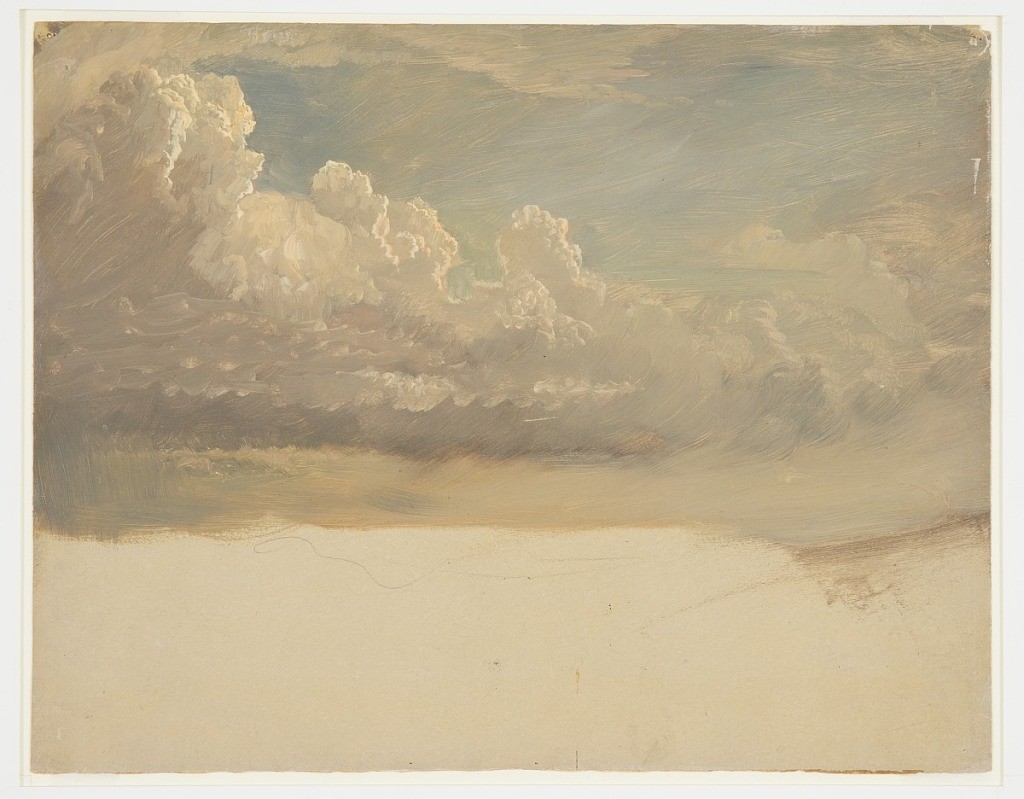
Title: Cloud Study, Hudson, New York
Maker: Frederic Edwin Church, American, 1826–1900
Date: March 1871
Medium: Oil and graphite on paperboard; verso: graphite
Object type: Drawing
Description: Atmosphere sketch showing a view of a billowing cumulus cloud in tumultuous, stormy skies over the Hudson River Valley, as viewed from or near the artist's property in Hudson, New York. Devoid of topography, the scene highlights the immense, puffy cloud at center left, whose edges are brightly lined in hues of gold and pink. Around it, wispy and whirling clouds largely obscure an otherwise blue sky.

Verso: Landscape sketch showing a view of the sunset in the Hudson River Valley, viewed from the artist's property in Hudson, New York. In the foreground, a hastily rendered slope descends from right to left and lower right. The Hudson River is visible in the middle distance at left, while the Catskill Escarpment forms a rugged horizon in the background. Dark, low-lying clouds hang just above the ridge, while sun beams emanate from behind them and stretch vertically across the sky above.